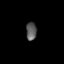
Tissue: lung
Cell type: Fibroblasts
Senescence score: 0.5957
Nuclear area (px): 189
Mean DAPI intensity: 88.672